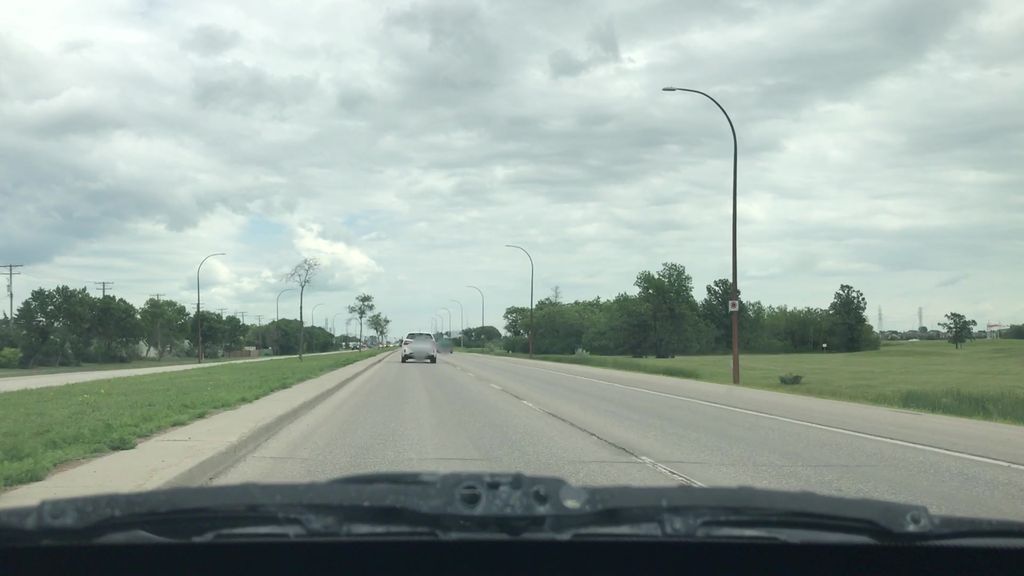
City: winnipeg